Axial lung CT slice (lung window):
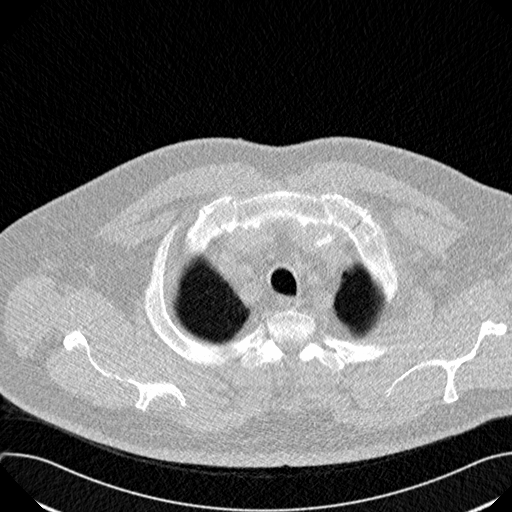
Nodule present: no